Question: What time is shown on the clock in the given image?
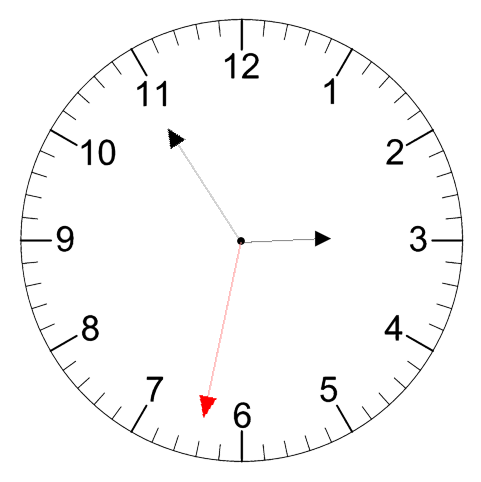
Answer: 02:54:32